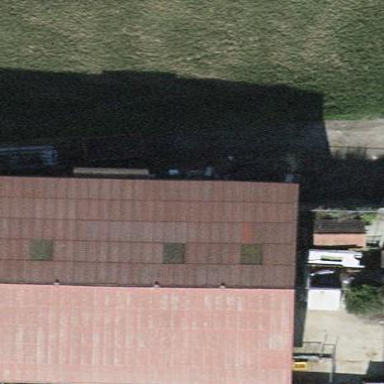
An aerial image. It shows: Farm auxiliary building.